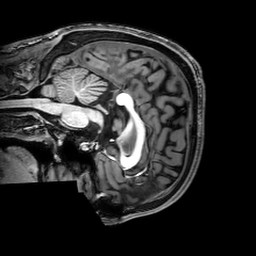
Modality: T1w
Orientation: sagittal
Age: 25
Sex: male
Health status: healthy
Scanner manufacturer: philips
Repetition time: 0.008262 s
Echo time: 0.00381 s